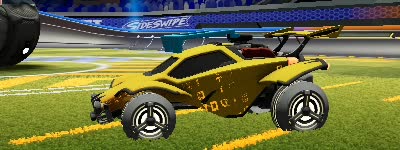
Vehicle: octane